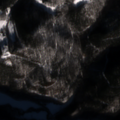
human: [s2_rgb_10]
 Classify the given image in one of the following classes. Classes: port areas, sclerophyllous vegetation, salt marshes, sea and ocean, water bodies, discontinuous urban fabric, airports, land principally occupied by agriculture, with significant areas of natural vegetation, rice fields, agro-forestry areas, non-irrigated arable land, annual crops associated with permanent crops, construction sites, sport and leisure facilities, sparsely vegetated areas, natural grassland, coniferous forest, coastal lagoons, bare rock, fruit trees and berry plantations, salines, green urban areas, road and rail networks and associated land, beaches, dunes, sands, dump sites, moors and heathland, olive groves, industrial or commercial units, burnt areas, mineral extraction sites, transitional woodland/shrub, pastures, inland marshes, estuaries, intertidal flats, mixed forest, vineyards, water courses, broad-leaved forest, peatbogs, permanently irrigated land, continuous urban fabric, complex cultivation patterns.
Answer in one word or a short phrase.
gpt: pastures, broad-leaved forest, coniferous forest, mixed forest